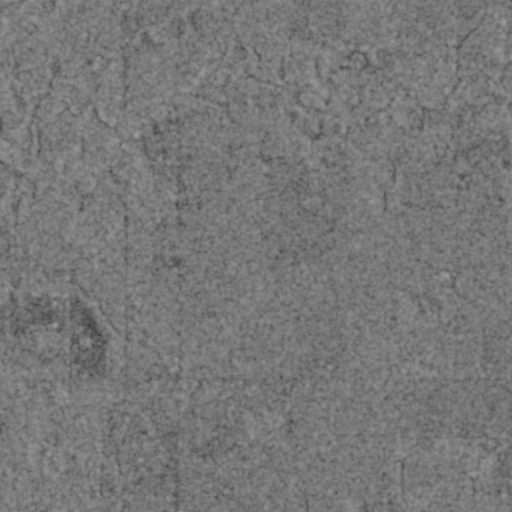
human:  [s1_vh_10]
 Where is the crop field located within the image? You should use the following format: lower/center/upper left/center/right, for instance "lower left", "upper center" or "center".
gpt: The crop field is located in the upper left of the image.
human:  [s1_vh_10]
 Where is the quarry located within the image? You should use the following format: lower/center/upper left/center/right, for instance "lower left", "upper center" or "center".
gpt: There is no quarry in the image.

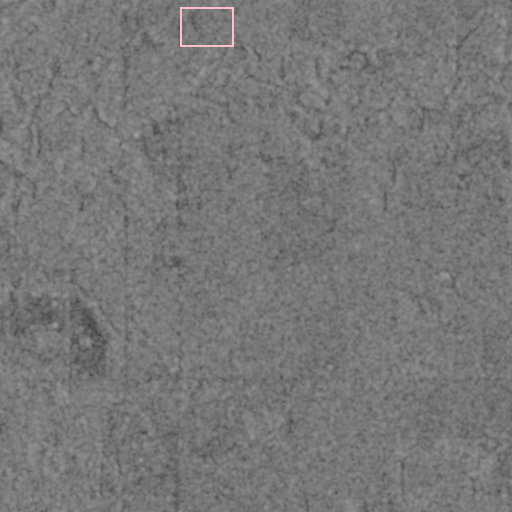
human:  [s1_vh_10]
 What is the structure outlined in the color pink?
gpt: The structure outlined in pink is a crop field.
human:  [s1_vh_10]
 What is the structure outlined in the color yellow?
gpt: There is no yellow outline.